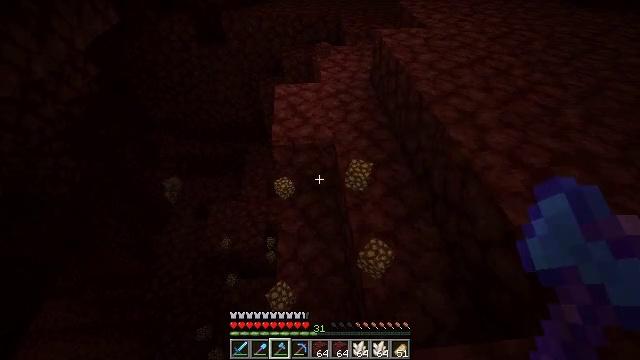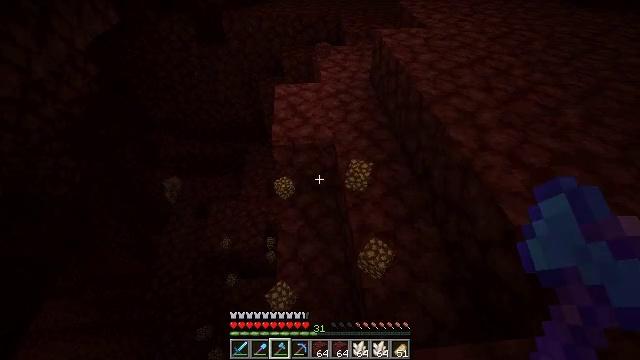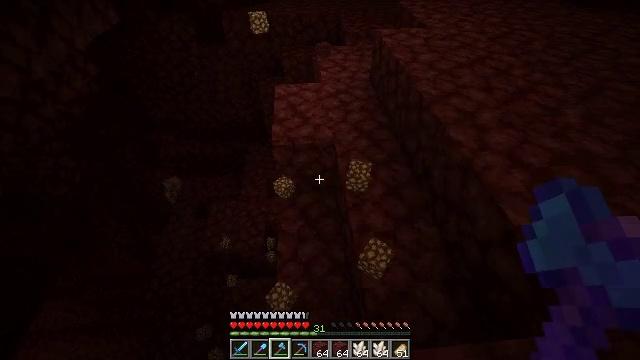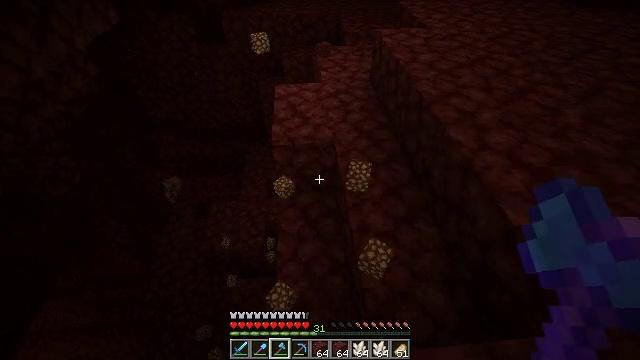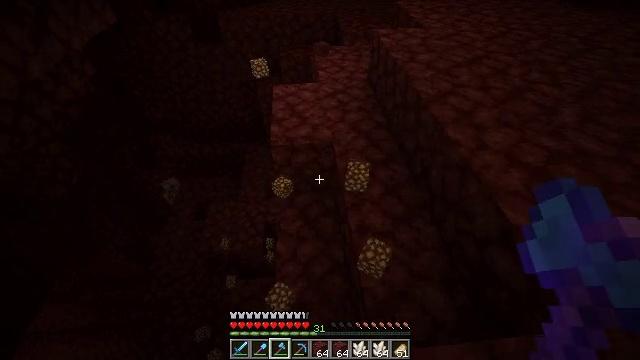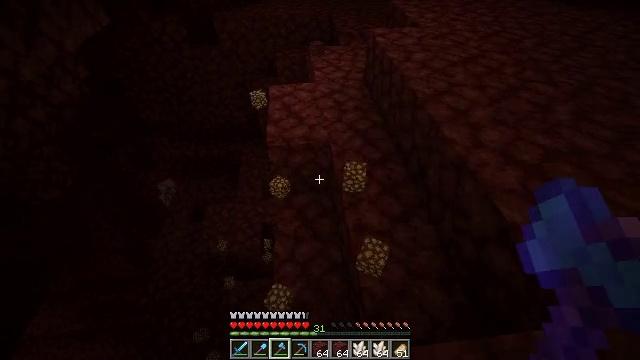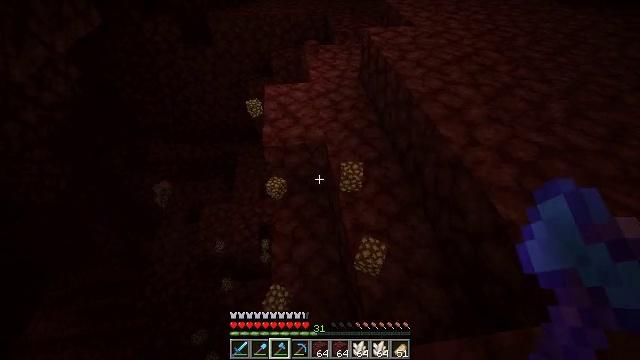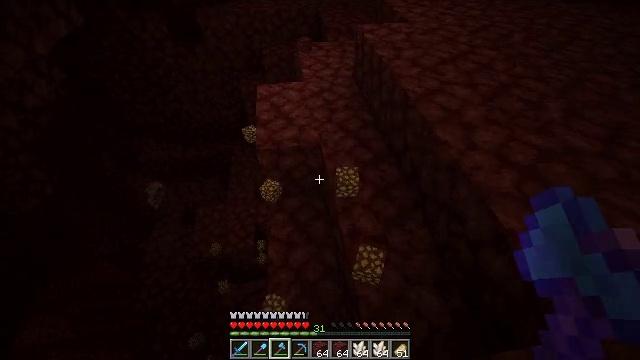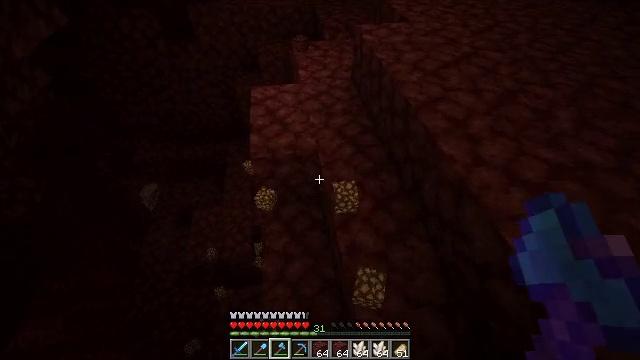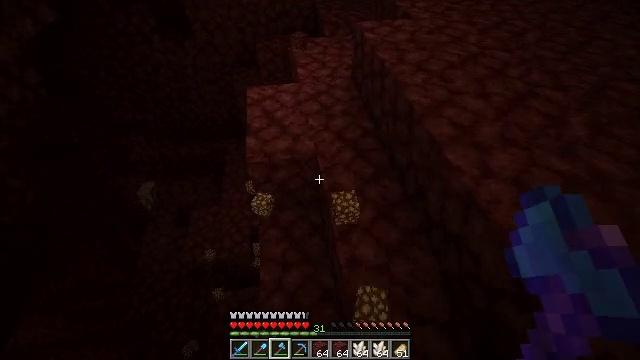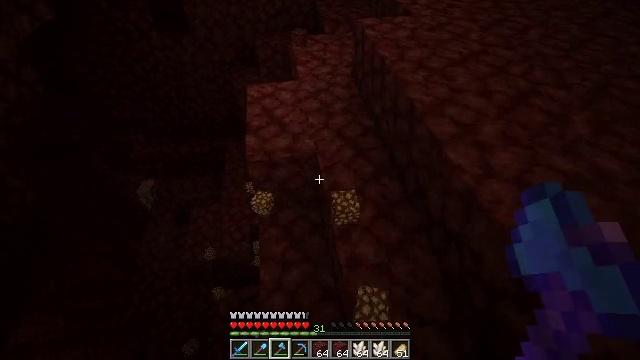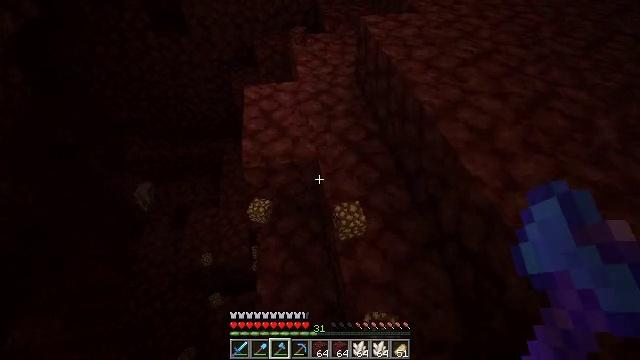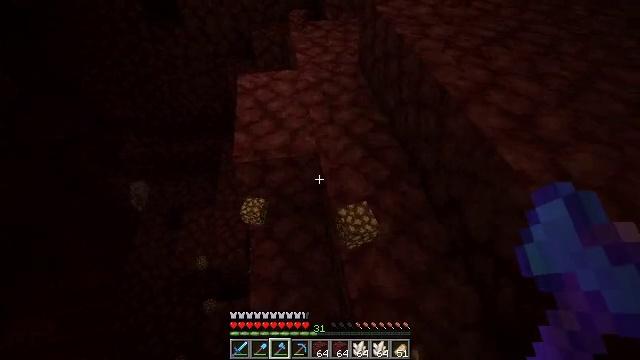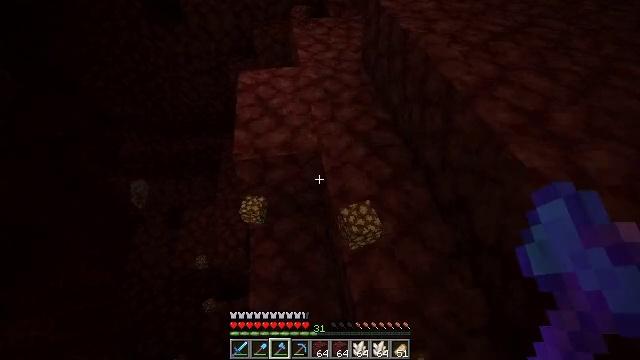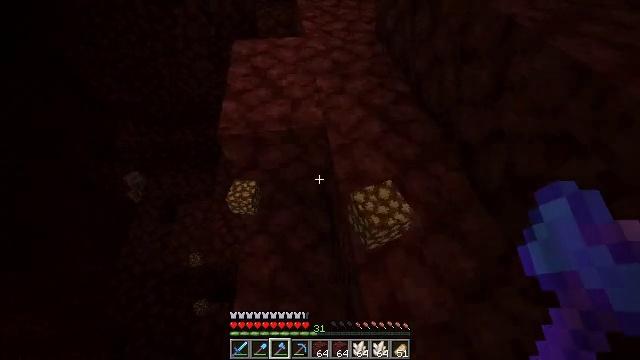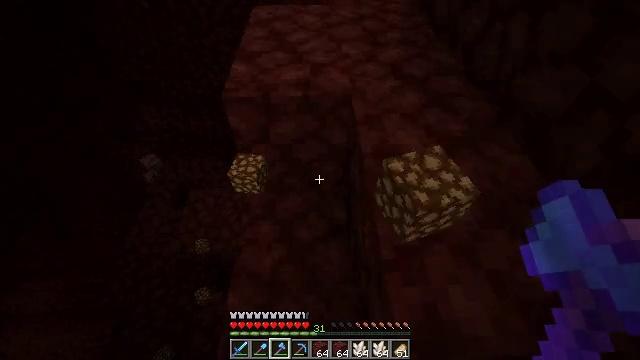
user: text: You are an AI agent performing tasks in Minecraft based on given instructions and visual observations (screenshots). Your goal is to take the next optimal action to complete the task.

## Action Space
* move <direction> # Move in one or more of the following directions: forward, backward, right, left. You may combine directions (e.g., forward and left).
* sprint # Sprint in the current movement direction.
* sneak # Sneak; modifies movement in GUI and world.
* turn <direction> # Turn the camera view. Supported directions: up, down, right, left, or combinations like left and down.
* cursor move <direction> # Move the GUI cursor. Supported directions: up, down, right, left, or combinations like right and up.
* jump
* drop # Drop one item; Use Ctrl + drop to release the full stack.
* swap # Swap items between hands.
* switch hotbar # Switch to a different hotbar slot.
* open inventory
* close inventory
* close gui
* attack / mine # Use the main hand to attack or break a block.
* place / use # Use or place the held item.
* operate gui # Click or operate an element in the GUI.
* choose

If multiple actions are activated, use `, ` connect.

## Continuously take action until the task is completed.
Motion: motion action
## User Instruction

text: Smash the glowstone with a tool.
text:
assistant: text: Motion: no_op
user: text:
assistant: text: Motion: no_op
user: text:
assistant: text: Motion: no_op
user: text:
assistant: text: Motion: no_op
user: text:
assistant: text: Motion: no_op
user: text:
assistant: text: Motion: move forward, turn right
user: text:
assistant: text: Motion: move forward, turn right
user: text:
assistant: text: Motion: move forward
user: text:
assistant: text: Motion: move forward, turn down
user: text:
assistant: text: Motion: move forward
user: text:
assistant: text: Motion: move forward
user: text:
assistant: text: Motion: move forward
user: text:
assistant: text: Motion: move forward
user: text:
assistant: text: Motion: turn left
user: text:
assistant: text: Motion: turn left
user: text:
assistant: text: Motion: turn left
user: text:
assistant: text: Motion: turn left
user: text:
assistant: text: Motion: turn left
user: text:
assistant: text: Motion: no_op
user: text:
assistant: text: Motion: no_op
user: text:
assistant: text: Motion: turn up
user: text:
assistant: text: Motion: turn up
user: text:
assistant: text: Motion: turn up
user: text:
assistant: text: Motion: turn up
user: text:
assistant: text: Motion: move forward, turn right and up
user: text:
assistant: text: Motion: move forward, turn up
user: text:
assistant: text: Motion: move forward, turn right and up
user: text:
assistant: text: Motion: move forward, turn up
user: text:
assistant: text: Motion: move forward, turn right and up
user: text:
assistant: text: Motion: move forward, turn right and up